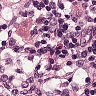
Metastatic tissue present: no